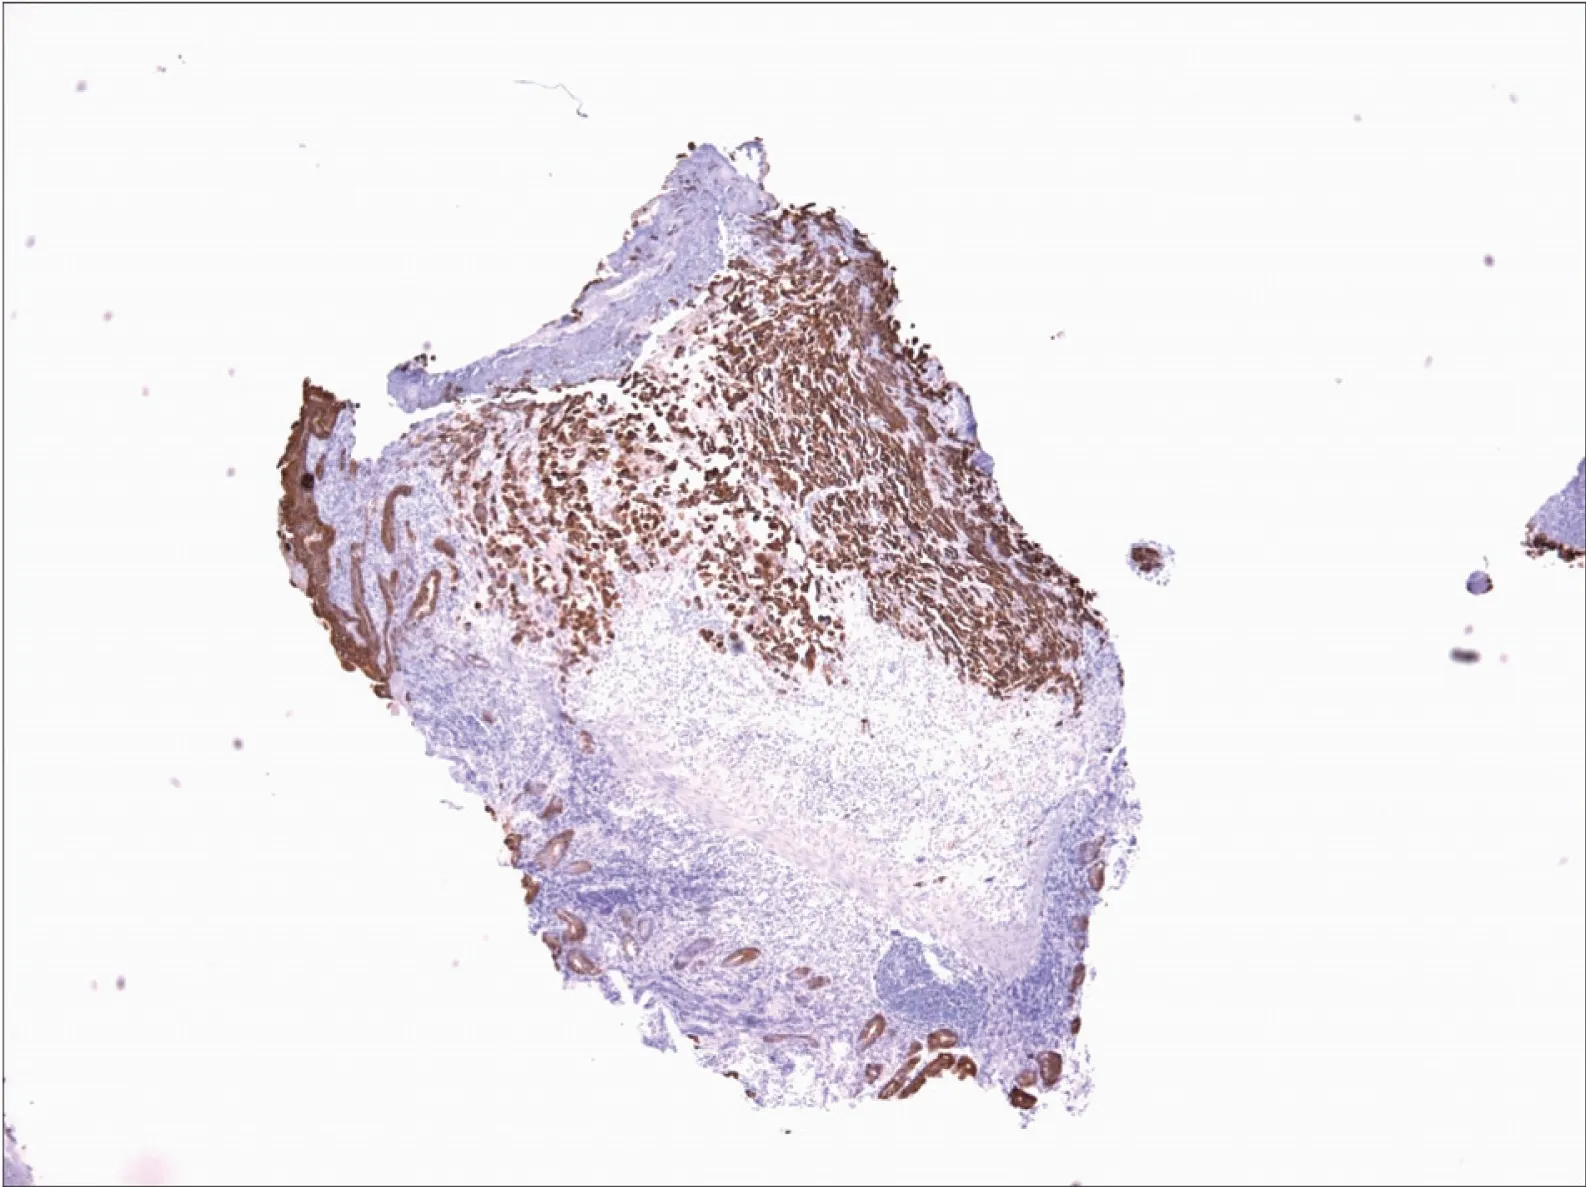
Biopsy of duodenal mass; immunohistochemistry positive for AE1/3 (epithelial marker).
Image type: pathology (immunostaining)